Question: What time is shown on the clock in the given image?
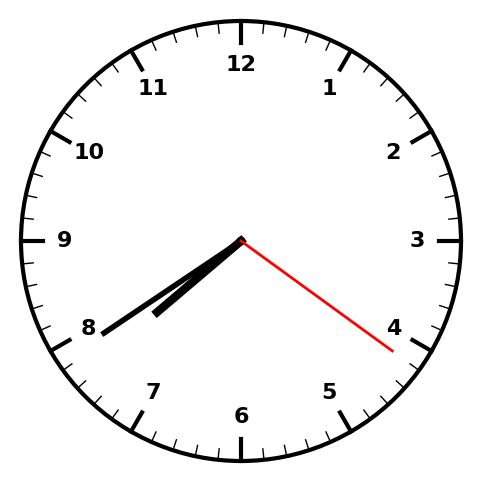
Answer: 07:39:21